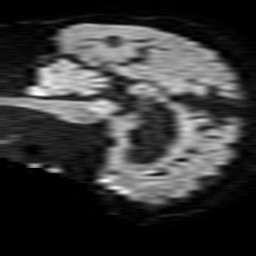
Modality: TRACE
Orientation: sagittal
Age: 75
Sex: male
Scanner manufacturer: philips
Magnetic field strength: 1.5 T
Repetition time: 3.879 s
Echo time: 0.09873 s